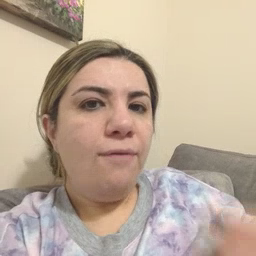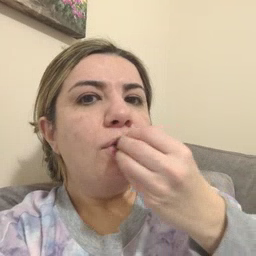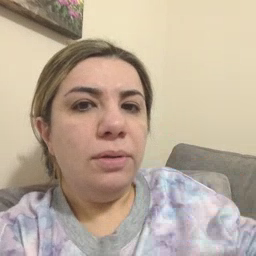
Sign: food